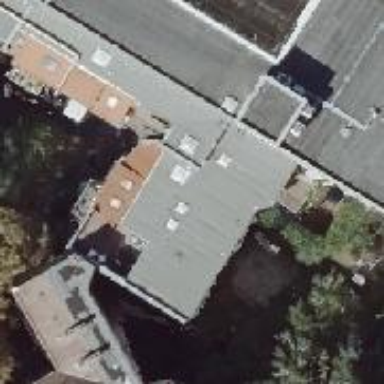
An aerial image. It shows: Flat-roofed residential building.